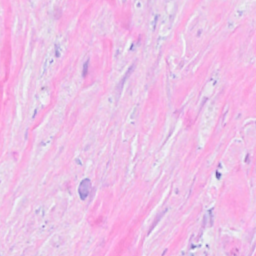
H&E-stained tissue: Breast